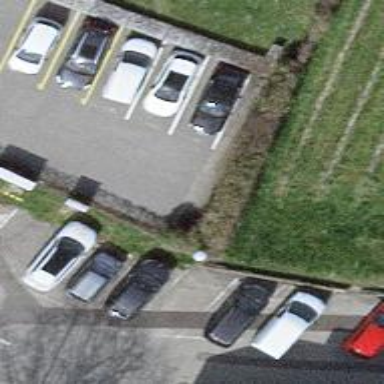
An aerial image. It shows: Parking aisle designated as service road.